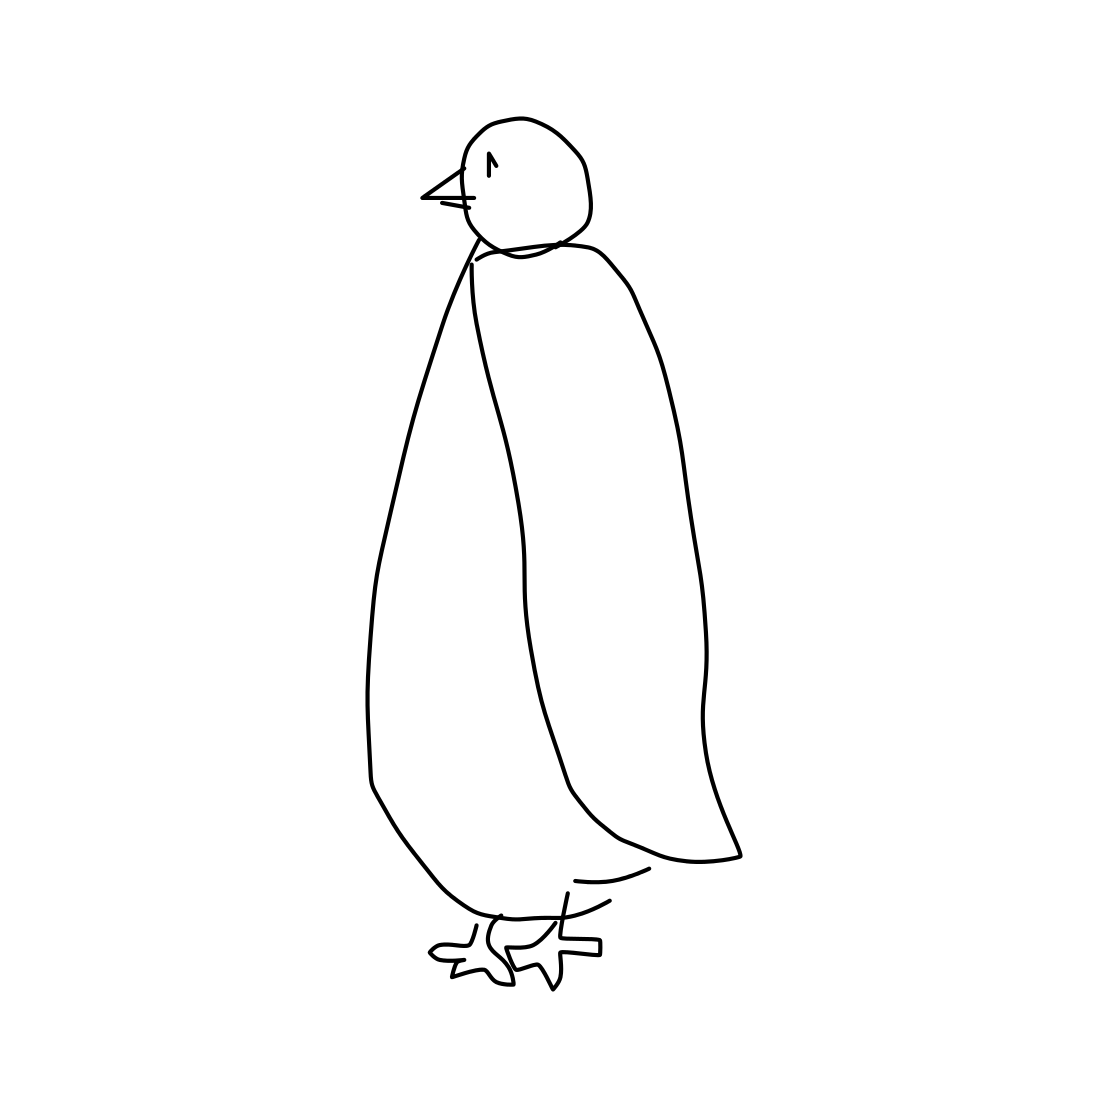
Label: penguin